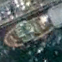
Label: Towing_vessel